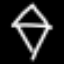
Label: diamond